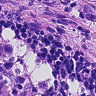
Metastatic tissue present: yes